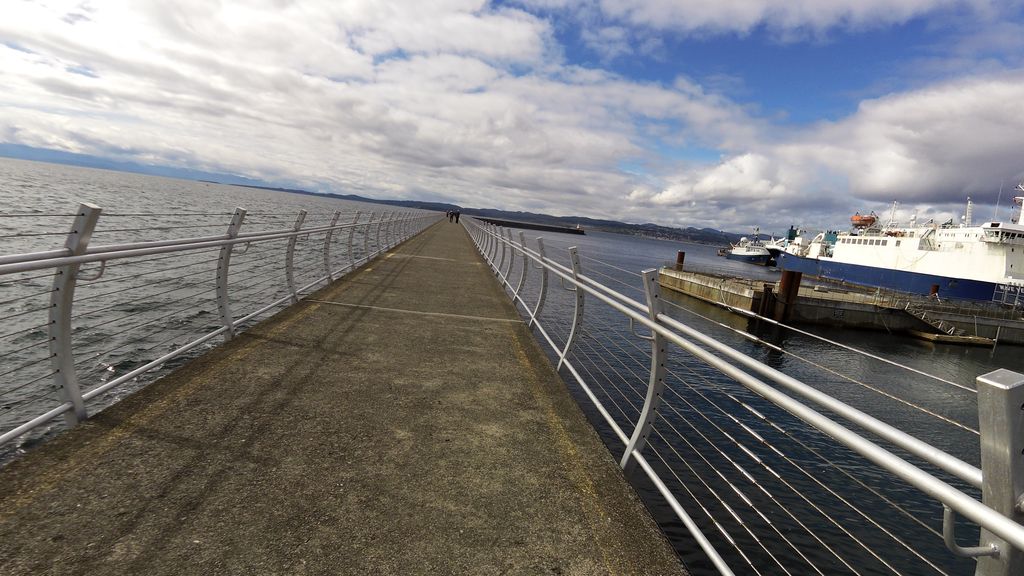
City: victoria